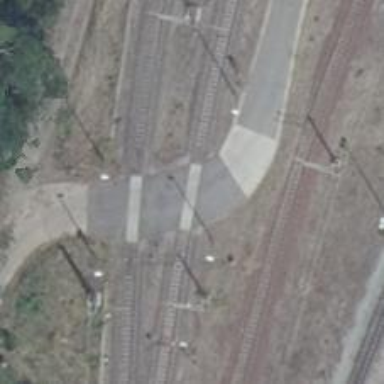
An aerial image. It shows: Railway level crossing.